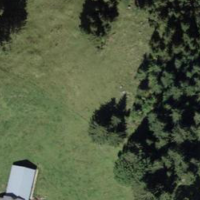
EUNIS habitat code: 25
Species observed at this site:
Campanula barbata